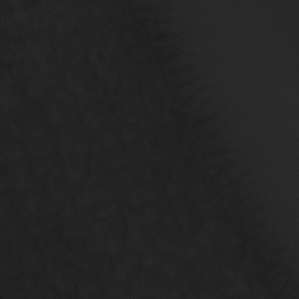
Label: non_frost